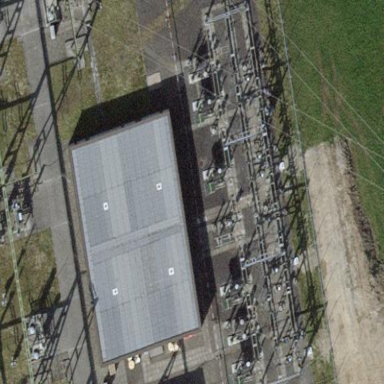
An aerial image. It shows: Switchgear for power distribution.